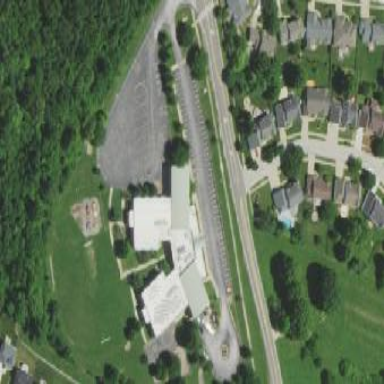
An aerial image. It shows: School.